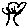
Label: tree